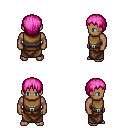
a pixel art fantasy rpg character, male body template, human, dark skin, leather chest armor, robe skirt, pink plain hairstyle, four views (front, back, left, right), 2x2 character sprite sheet, small pixel art, hard edges, no anti-aliasing